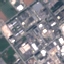
Label: Industrial